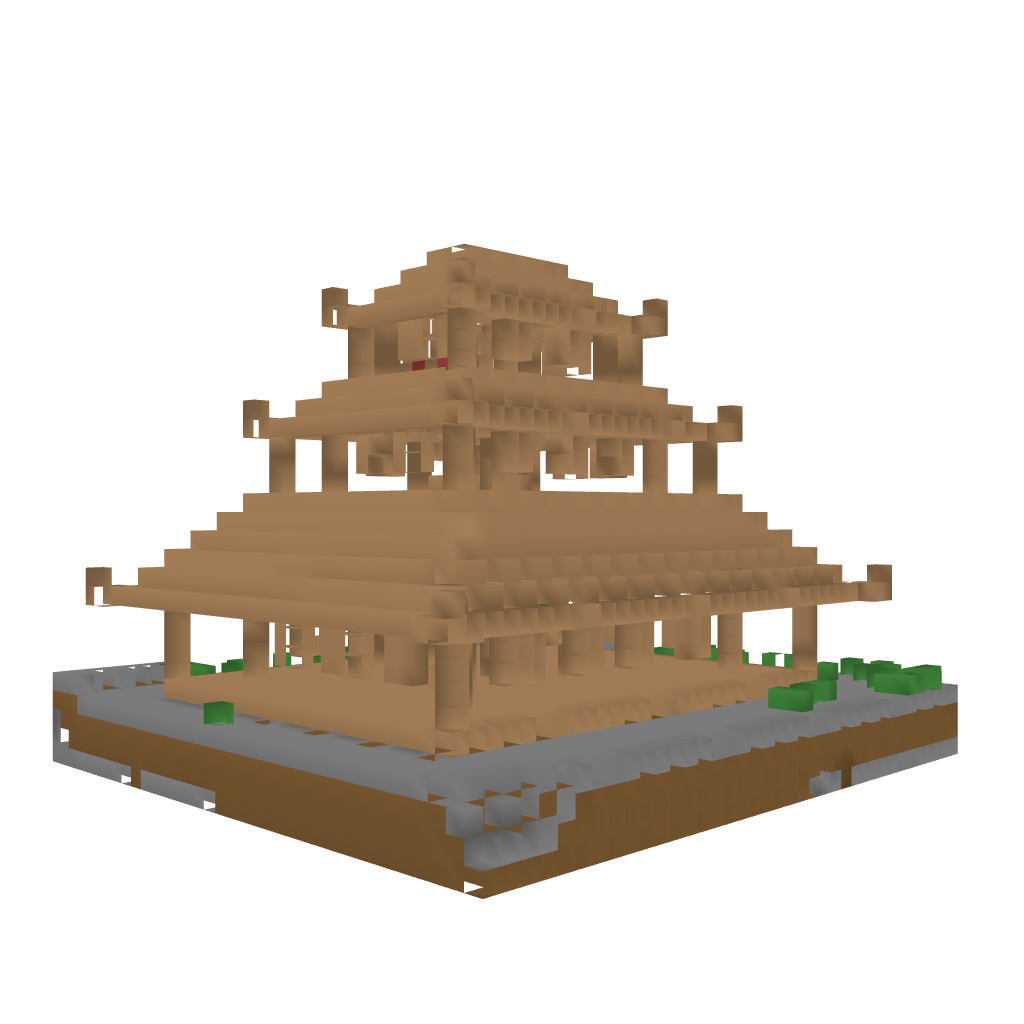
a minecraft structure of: large pagoda (just house) good quality